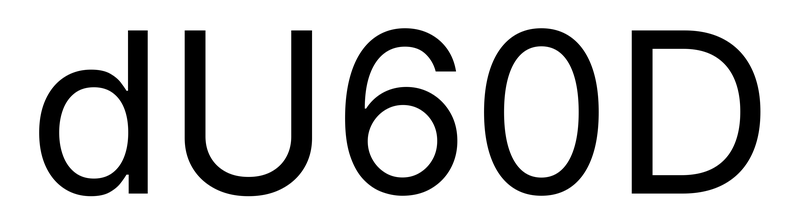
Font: Inter_Regular